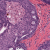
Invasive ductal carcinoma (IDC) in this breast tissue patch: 0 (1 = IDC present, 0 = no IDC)